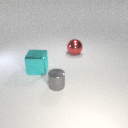
small gray metal cylinder to the left of large red metal sphere